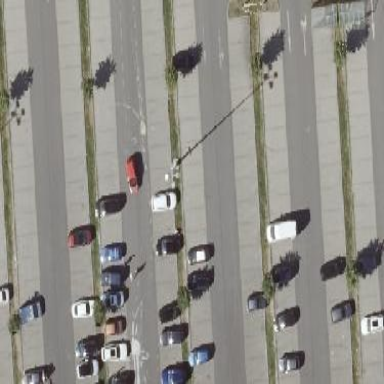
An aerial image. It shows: Parking area with surface.